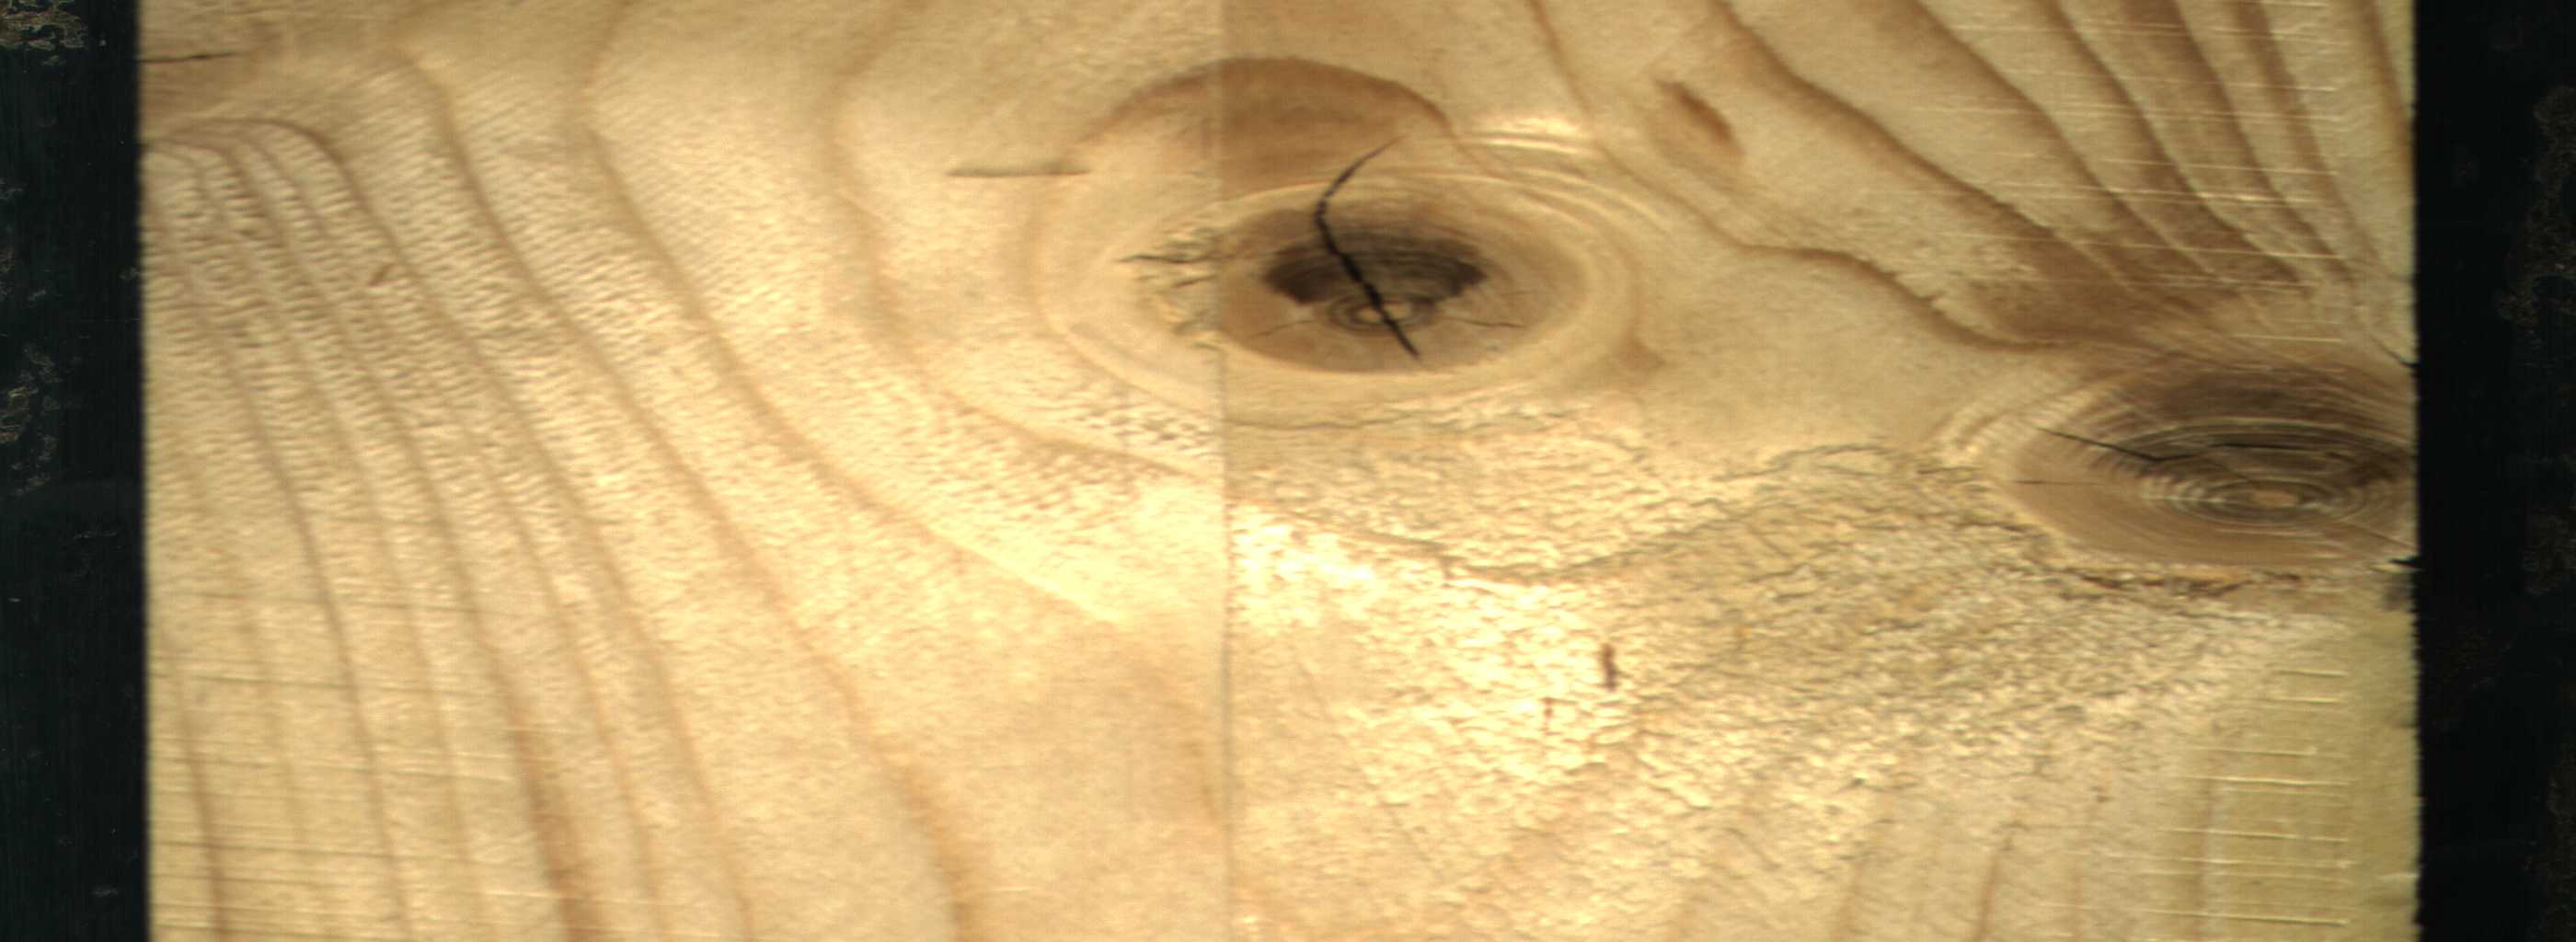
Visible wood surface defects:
knot_with_crack
knot_with_crack
knot_with_crack